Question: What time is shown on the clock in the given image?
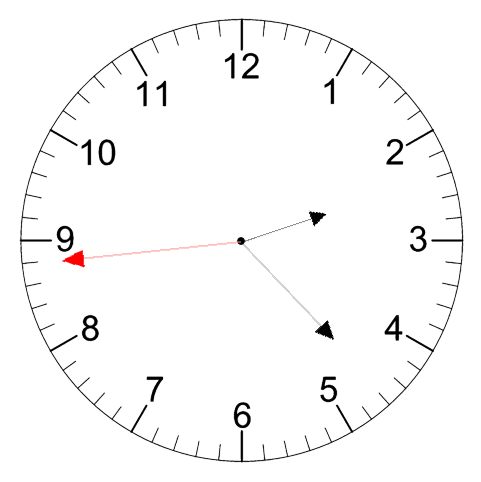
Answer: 02:22:44